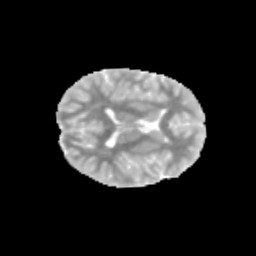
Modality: MD
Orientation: axial
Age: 11
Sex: female
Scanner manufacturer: siemens
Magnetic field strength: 3 T
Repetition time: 3.8 s
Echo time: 0.07 s